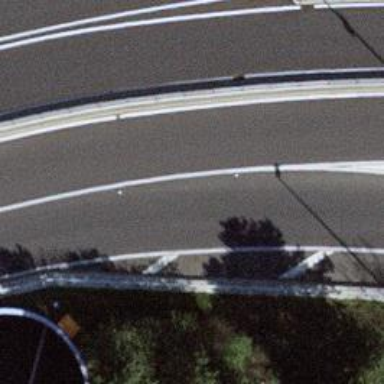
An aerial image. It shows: Bridge on motorway link.